Question: I'm very new to NSIS and created a script to install all my programs in a chained fashion. The script works very well but I would like to change the text in the highlighted box to show the name of the program being installed. For example, if the installer is installing Acrobat Reader, it should say "Installing: Adobe Acrobat Reader".

'''
; Script generated by the HM NIS Edit Script Wizard.
; HM NIS Edit Wizard helper defines
!define PRODUCT_NAME "Deployment"
!define PRODUCT_VERSION "1.0"
!define PRODUCT_PUBLISHER "NoNe"
; MUI 1.67 compatible ------
!include "MUI.nsh"
; MUI Settings
!define MUI_ABORTWARNING
!define MUI_ICON "${NSISDIR}\Contrib\Graphics\Icons\modern-install.ico"
; Welcome page
;!insertmacro MUI_PAGE_WELCOME
; License page
;!insertmacro MUI_PAGE_LICENSE "..\..\..\path o\licence\YourSoftwareLicence.txt"
; Instfiles page
!insertmacro MUI_PAGE_INSTFILES
; Finish page
;!insertmacro MUI_PAGE_FINISH
; Language files
!insertmacro MUI_LANGUAGE "English"
; MUI end ------
Name "${PRODUCT_NAME} ${PRODUCT_VERSION}"
OutFile "Deploy.exe"
InstallDir "$TEMP"
ShowInstDetails show
Section -SETTINGS
SetOutPath "$TEMP"
SetOverwrite on
SectionEnd
Section "Adobe Acrobat Reader XI" SEC01
;Should display "Installing: Acrobat Reader" when installing this section
File "E:\Applications\AdbeRdr11002_en_US.exe"
ExecWait "$TEMP\AdbeRdr11002_en_US.exe /msi EULA_ACCEPT=YES /qn"
SectionEnd
Section "Mozilla Firefox" SEC02
;Should display "Installing: Mozilla Firefox" when installing this section
File "E:\Applications\Firefox4901.exe"
ExecWait "$TEMP\Firefox.exe -ms"
SectionEnd
'''
Is there a way to do this?
Thanks in advance... :)
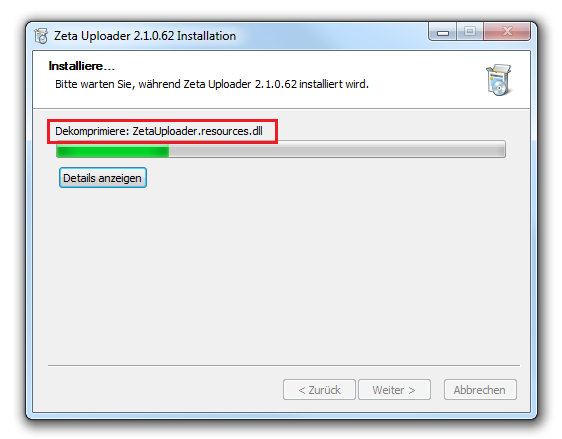
Answer: You can use instruction
to add the string "Installing: Adobe Acrobat Reader" to the details view of the installer.
But next command (in your script) will overwrite this text (e.g. "Extracting file ...") so you may use none|listonly|textonly|both|lastused command to set where the output is applied:
'''
SetDetailsPrint both
DetailPrint "Installing: Adobe Acrobat Reader"
SetDetailsPrint listonly
... Extract all your files here while "Installing: Adobe Acrobat Reader" is displayed ...
SetDetailsPrint both
'''